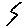
Label: zigzag